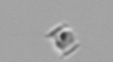
Label: Bacillariophyceae_morphotype1